Field crop: maize
Growth stage: 2
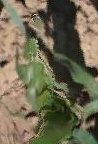
Species: maize